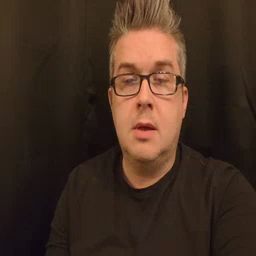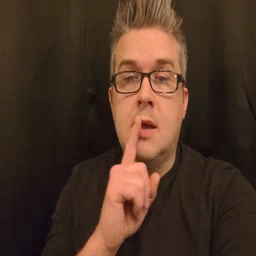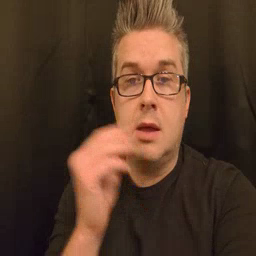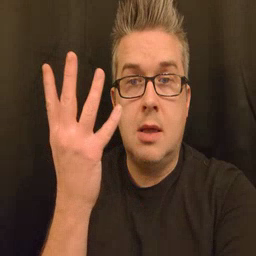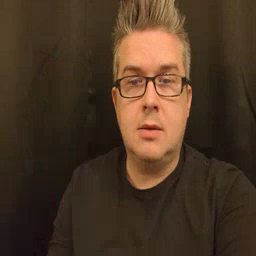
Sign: lamp